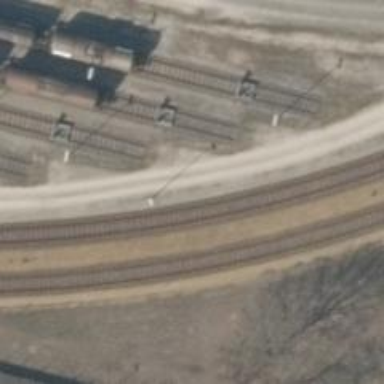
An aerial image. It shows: Railway yard.